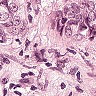
Metastatic tissue present: yes